Question: I have the following tables structure.
'''
TABLE1
SALARY_DETAILS(N_EMP_ID, D_MONTH ...)
N_EMP_ID NUMBER
D_MONTH DATE
PRIMARY KEY being composite: N_EMP_ID,D_MONTH
TABLE 2
INCOME_TAX(N_EMP_ID,D_YEAR,N_TAX...)
'''
I want N_EMP_ID in TABLE2 to be a FOREIGN KEY on TABLE1(N_EMP_ID).
Now this gives the following error:-

I understand the table being referred to has PK on both N_EMP_ID and D_MONTH.
Obviously I shouldn't then do the below.
'''
ALTER TABLE income_tax ADD FOREIGN KEY (person_id) REFERENCES salary_details(V_EMP_ID,D_MONTH);
'''
- -
Thanks for your inputs.
Here is the Create table statement.
'''
CREATE TABLE "ANKUR"."SALARY_DETAILS"
(
"V_EMP_NAME" VARCHAR2(30 BYTE),
"D_MONTH" DATE NOT NULL ENABLE,
"V_EMP_ID" VARCHAR2(10 BYTE),
"N_NET_PAY" NUMBER(10,2),
"N_TOT_EARNINGS" NUMBER(10,2),
"N_TOT_DED" NUMBER(10,2),
"N_BAS_SAL" NUMBER(10,2),
"N_FDA" NUMBER(10,2),
"N_HRA" NUMBER(10,2),
"N_MED_ALLW" NUMBER(10,2),
"N_TRANS_ALLW" NUMBER(10,2),
"N_LTA" NUMBER(10,2),
"N_BON_EXGRA_ADV" NUMBER(10,2),
"N_ANN_BON_EXGRA" NUMBER(10,2),
"N_PERF_BON" NUMBER(10,2),
"N_LWF" NUMBER(10,2),
"N_INCM_TAX" NUMBER(10,2),
"N_INFY_WELTRUST" NUMBER(10,2),
"N_MLPL" NUMBER(10,2),
"N_LIB_DEDUC" NUMBER(10,2),
"N_PF" NUMBER(10,2),
CONSTRAINT "PK_PERSON" PRIMARY KEY ("V_EMP_ID", "D_MONTH")
USING INDEX PCTFREE 10 INITRANS 2 MAXTRANS 255 COMPUTE STATISTICS
STORAGE(INITIAL 65536 NEXT <PHONE> MINEXTENTS 1 MAXEXTENTS <PHONE>
PCTINCREASE 0 FREELISTS 1 FREELIST GROUPS 1 BUFFER_POOL DEFAULT FLASH_CACHE DEFAULT CELL_FLASH_CACHE DEFAULT)
TABLESPACE "USERS" ENABLE
) SEGMENT CREATION IMMEDIATE
PCTFREE 10 PCTUSED 40 INITRANS 1 MAXTRANS 255 NOCOMPRESS LOGGING
STORAGE(INITIAL 65536 NEXT <PHONE> MINEXTENTS 1 MAXEXTENTS <PHONE>
PCTINCREASE 0 FREELISTS 1 FREELIST GROUPS 1 BUFFER_POOL DEFAULT FLASH_CACHE DEFAULT CELL_FLASH_CACHE DEFAULT)
TABLESPACE "USERS" ;
'''
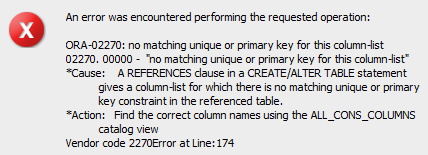
Answer: EMPLOYEES should be a separate table that both SALARY_DETAILS and INCOME_TAX refer to. This way, you can eliminate redundancy and also fix your FK problems.